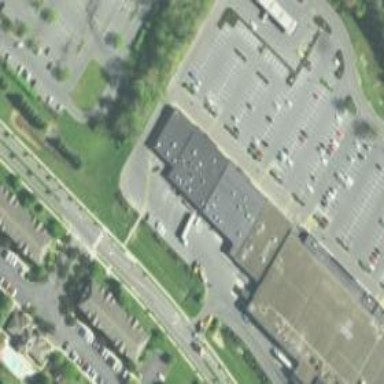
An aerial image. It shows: Supermarket.